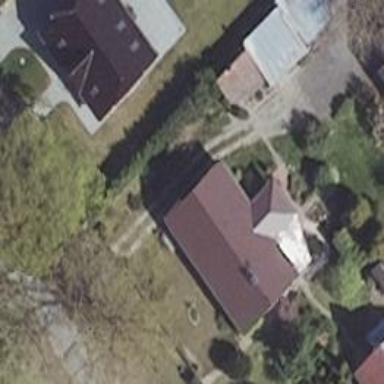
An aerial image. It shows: Simple house.